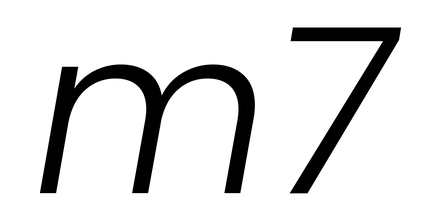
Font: Poppins-LightItalic